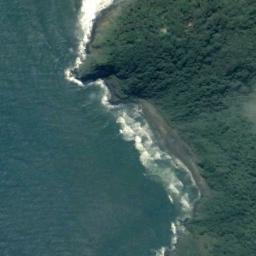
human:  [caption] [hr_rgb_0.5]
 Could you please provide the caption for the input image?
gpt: The type of beach is rocky coast and the beach has a headland, And dense green plants are on the beach .

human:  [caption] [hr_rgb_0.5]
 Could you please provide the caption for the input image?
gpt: Dark gray blue water and coast are separated by white waves .

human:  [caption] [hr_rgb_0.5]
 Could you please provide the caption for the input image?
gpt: There are green Spaces beside the beach .

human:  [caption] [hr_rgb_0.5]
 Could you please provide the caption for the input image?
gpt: There are many grass and trees beside the beach .

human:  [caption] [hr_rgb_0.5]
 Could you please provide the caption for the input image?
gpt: The grass is beside the beach .